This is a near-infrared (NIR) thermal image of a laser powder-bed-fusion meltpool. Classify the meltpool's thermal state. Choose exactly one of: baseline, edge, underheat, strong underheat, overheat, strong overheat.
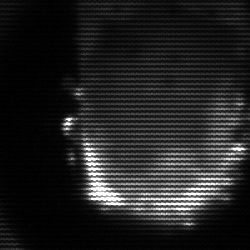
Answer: baseline